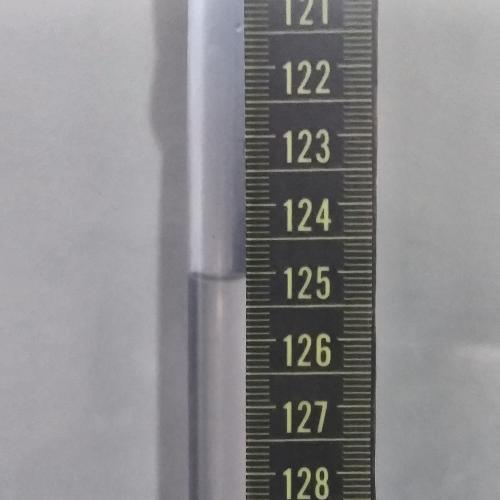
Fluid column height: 125.1 cm